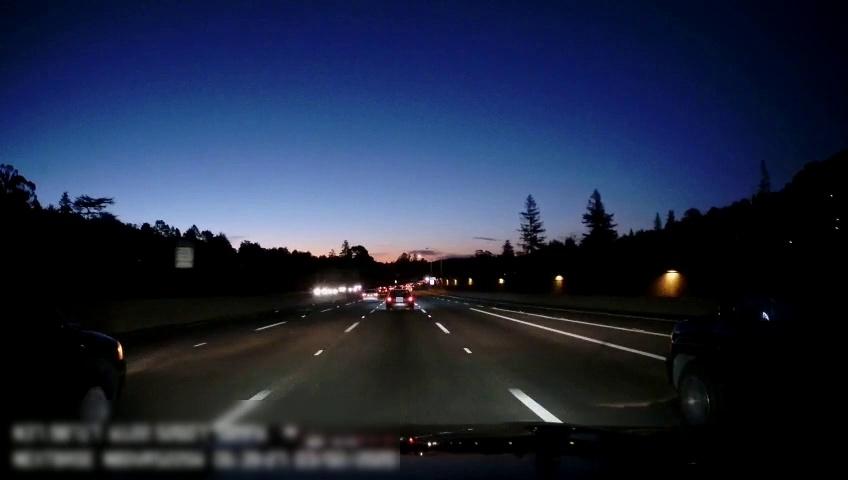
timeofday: Night
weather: Other
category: Drivable Space
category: Vehicles | Car
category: Vehicles | Truck
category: Vehicles | Car
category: Vehicles | SUV
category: Vehicles | SUV
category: Vehicles | SUV
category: Lanes | Alternate Lane
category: Lanes | Alternate Lane
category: Lanes | Current Lane
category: Lanes | Current Lane
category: Lanes | Alternate Lane
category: Lanes | Alternate Lane
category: Lanes | Alternate Lane
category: Traffic | Signs